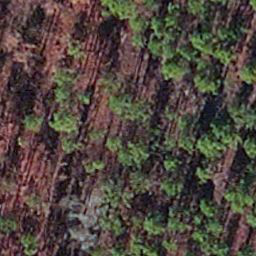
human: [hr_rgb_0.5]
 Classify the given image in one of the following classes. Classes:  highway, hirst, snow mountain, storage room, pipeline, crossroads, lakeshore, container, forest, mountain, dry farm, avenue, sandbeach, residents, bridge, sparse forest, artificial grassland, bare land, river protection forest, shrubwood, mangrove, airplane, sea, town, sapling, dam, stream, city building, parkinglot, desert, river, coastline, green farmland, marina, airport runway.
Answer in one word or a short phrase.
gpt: sapling